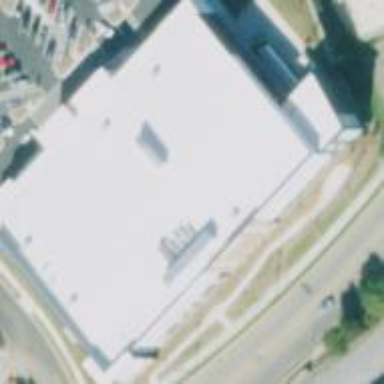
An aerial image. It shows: Supermarket building.